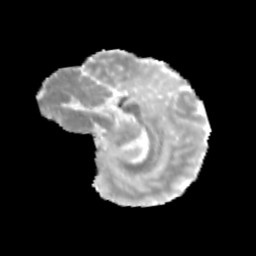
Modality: MD
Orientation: sagittal
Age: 11
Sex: male
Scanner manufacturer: siemens
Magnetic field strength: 3 T
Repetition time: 3.8 s
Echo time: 0.07 s